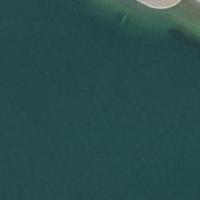
EUNIS habitat code: 14
Species observed at this site:
Aythya affinis
Rissa tridactyla